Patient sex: M
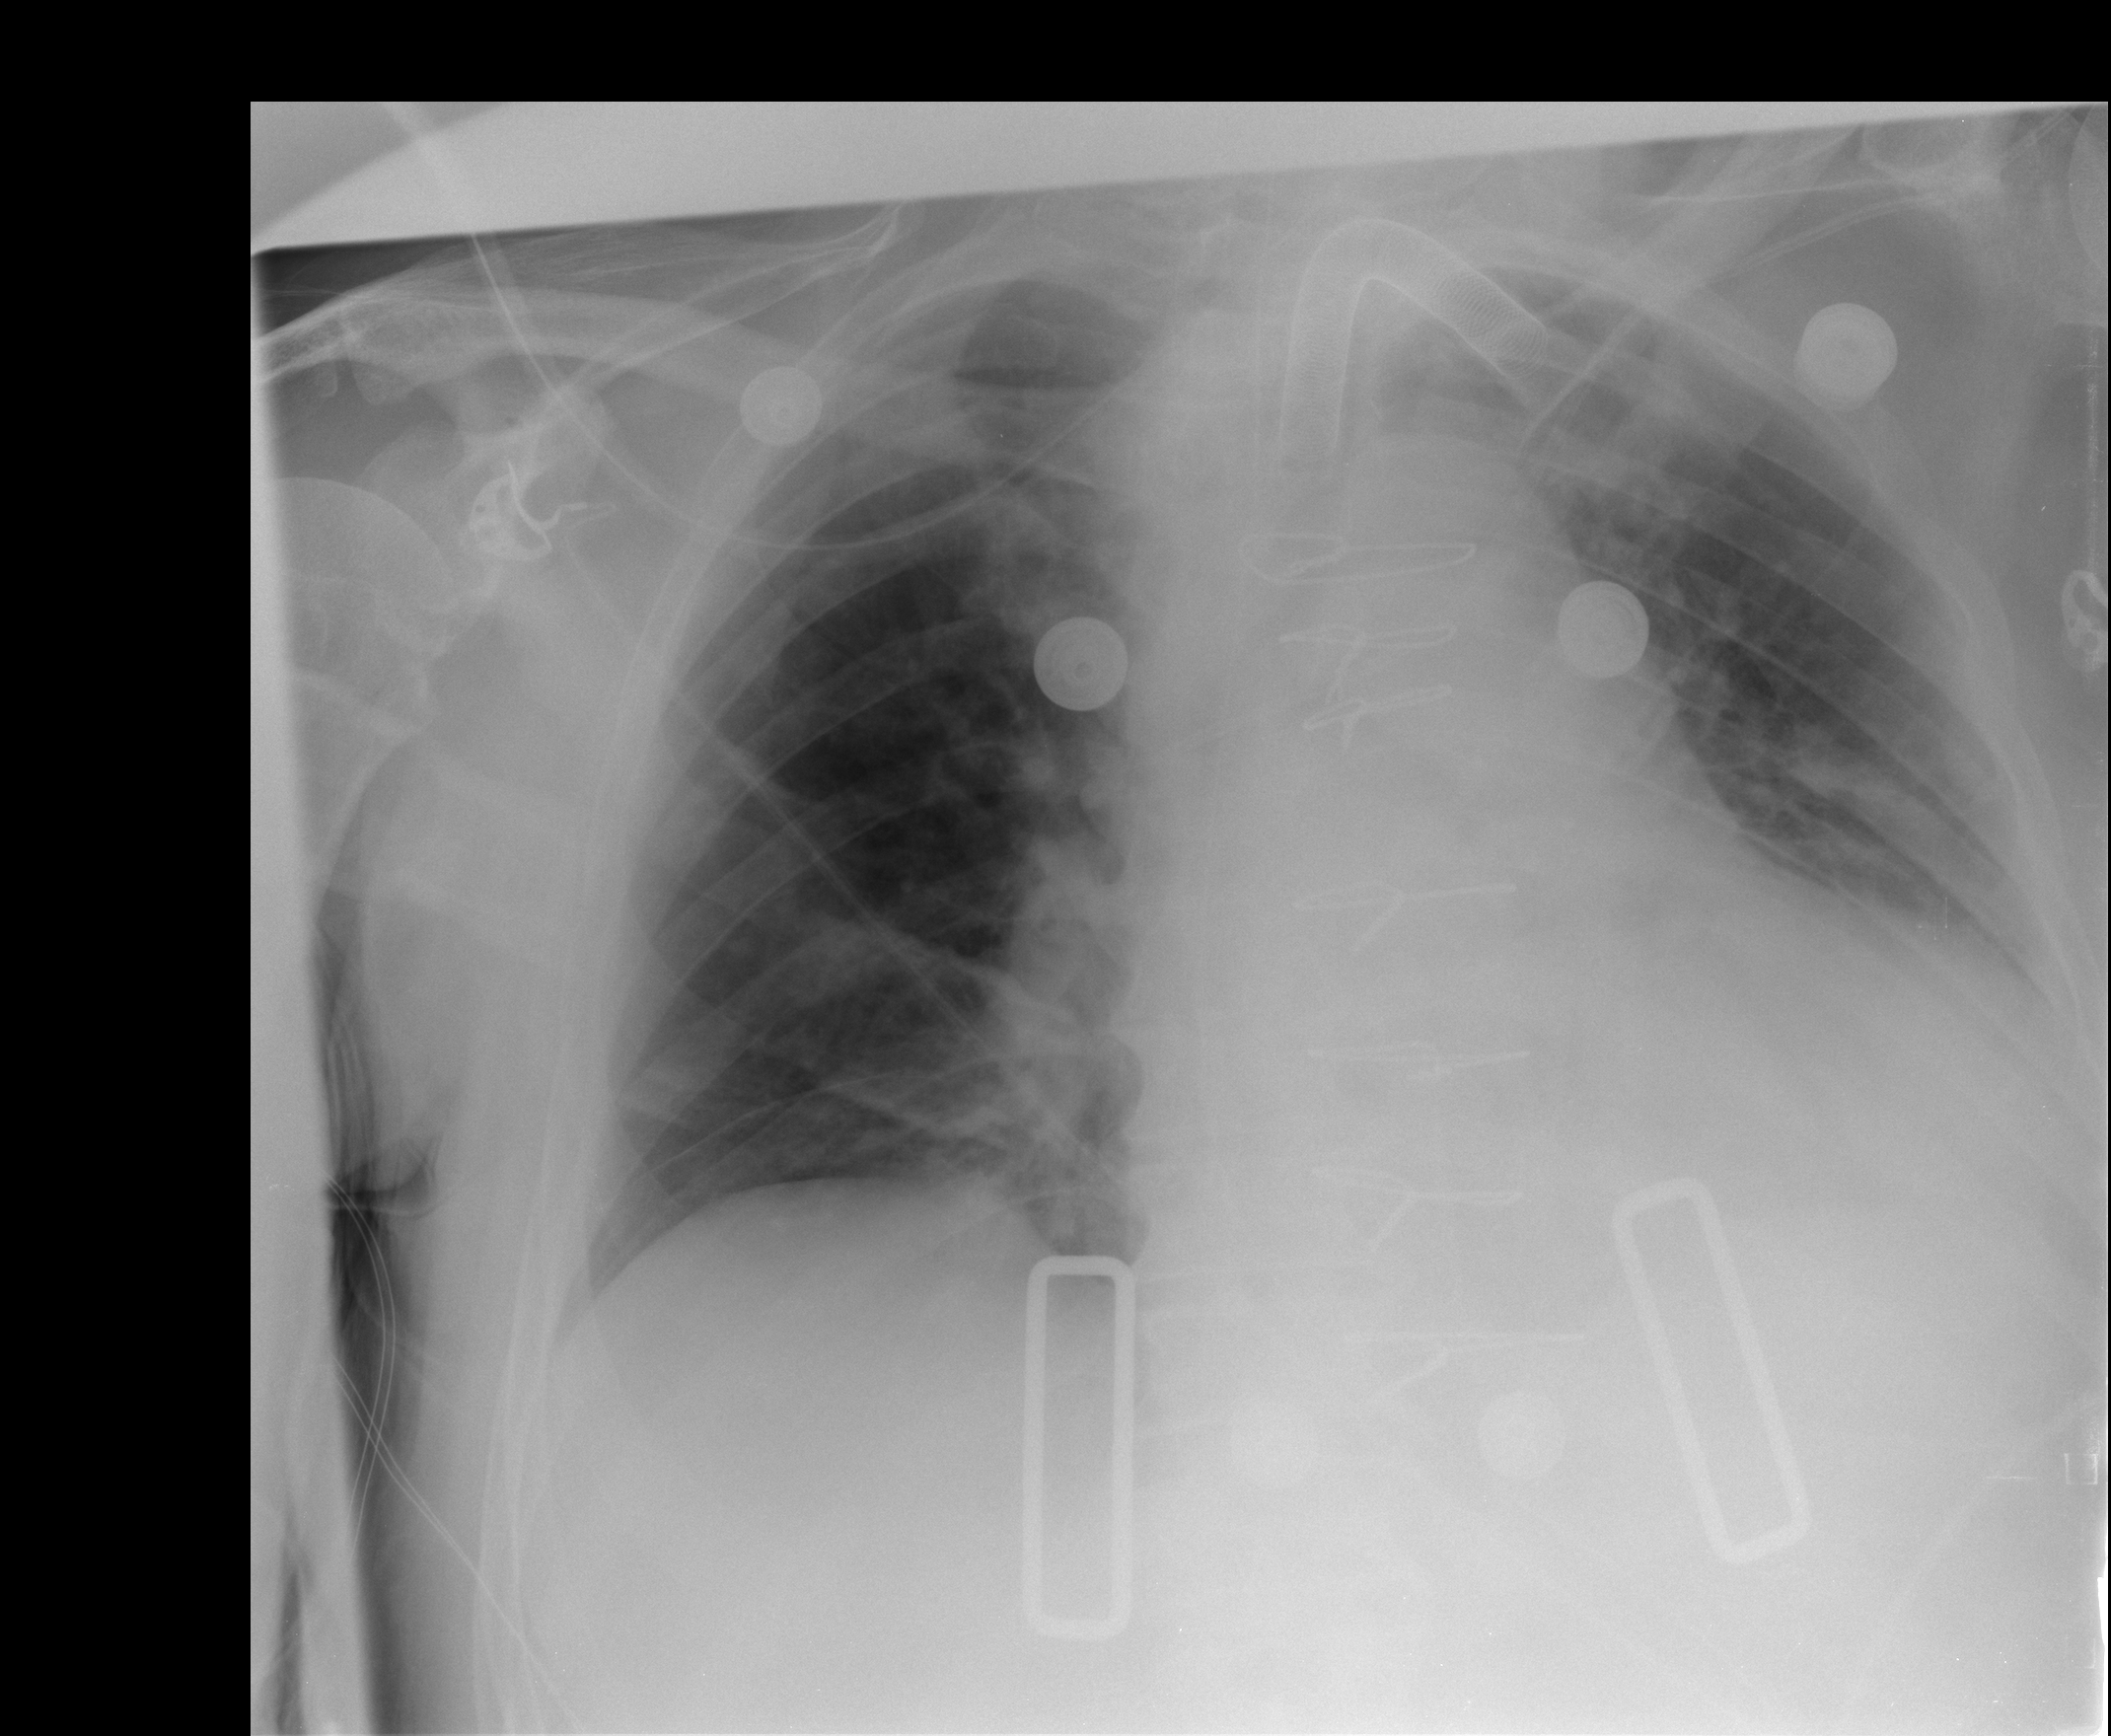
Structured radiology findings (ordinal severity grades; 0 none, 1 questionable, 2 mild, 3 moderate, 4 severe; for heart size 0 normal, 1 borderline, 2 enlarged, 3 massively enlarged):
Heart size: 0
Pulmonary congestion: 2
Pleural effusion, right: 1
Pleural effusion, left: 2
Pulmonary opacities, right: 0
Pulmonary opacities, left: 0
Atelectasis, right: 0
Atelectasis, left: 2